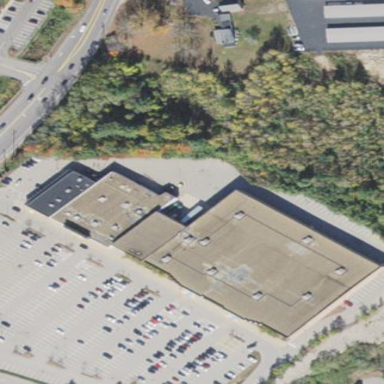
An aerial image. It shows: Department store building.